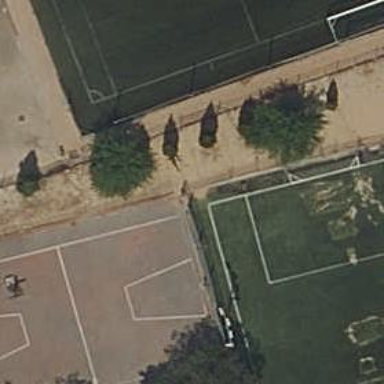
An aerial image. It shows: Basketball court located in leisure land pitch.